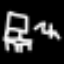
Label: chair